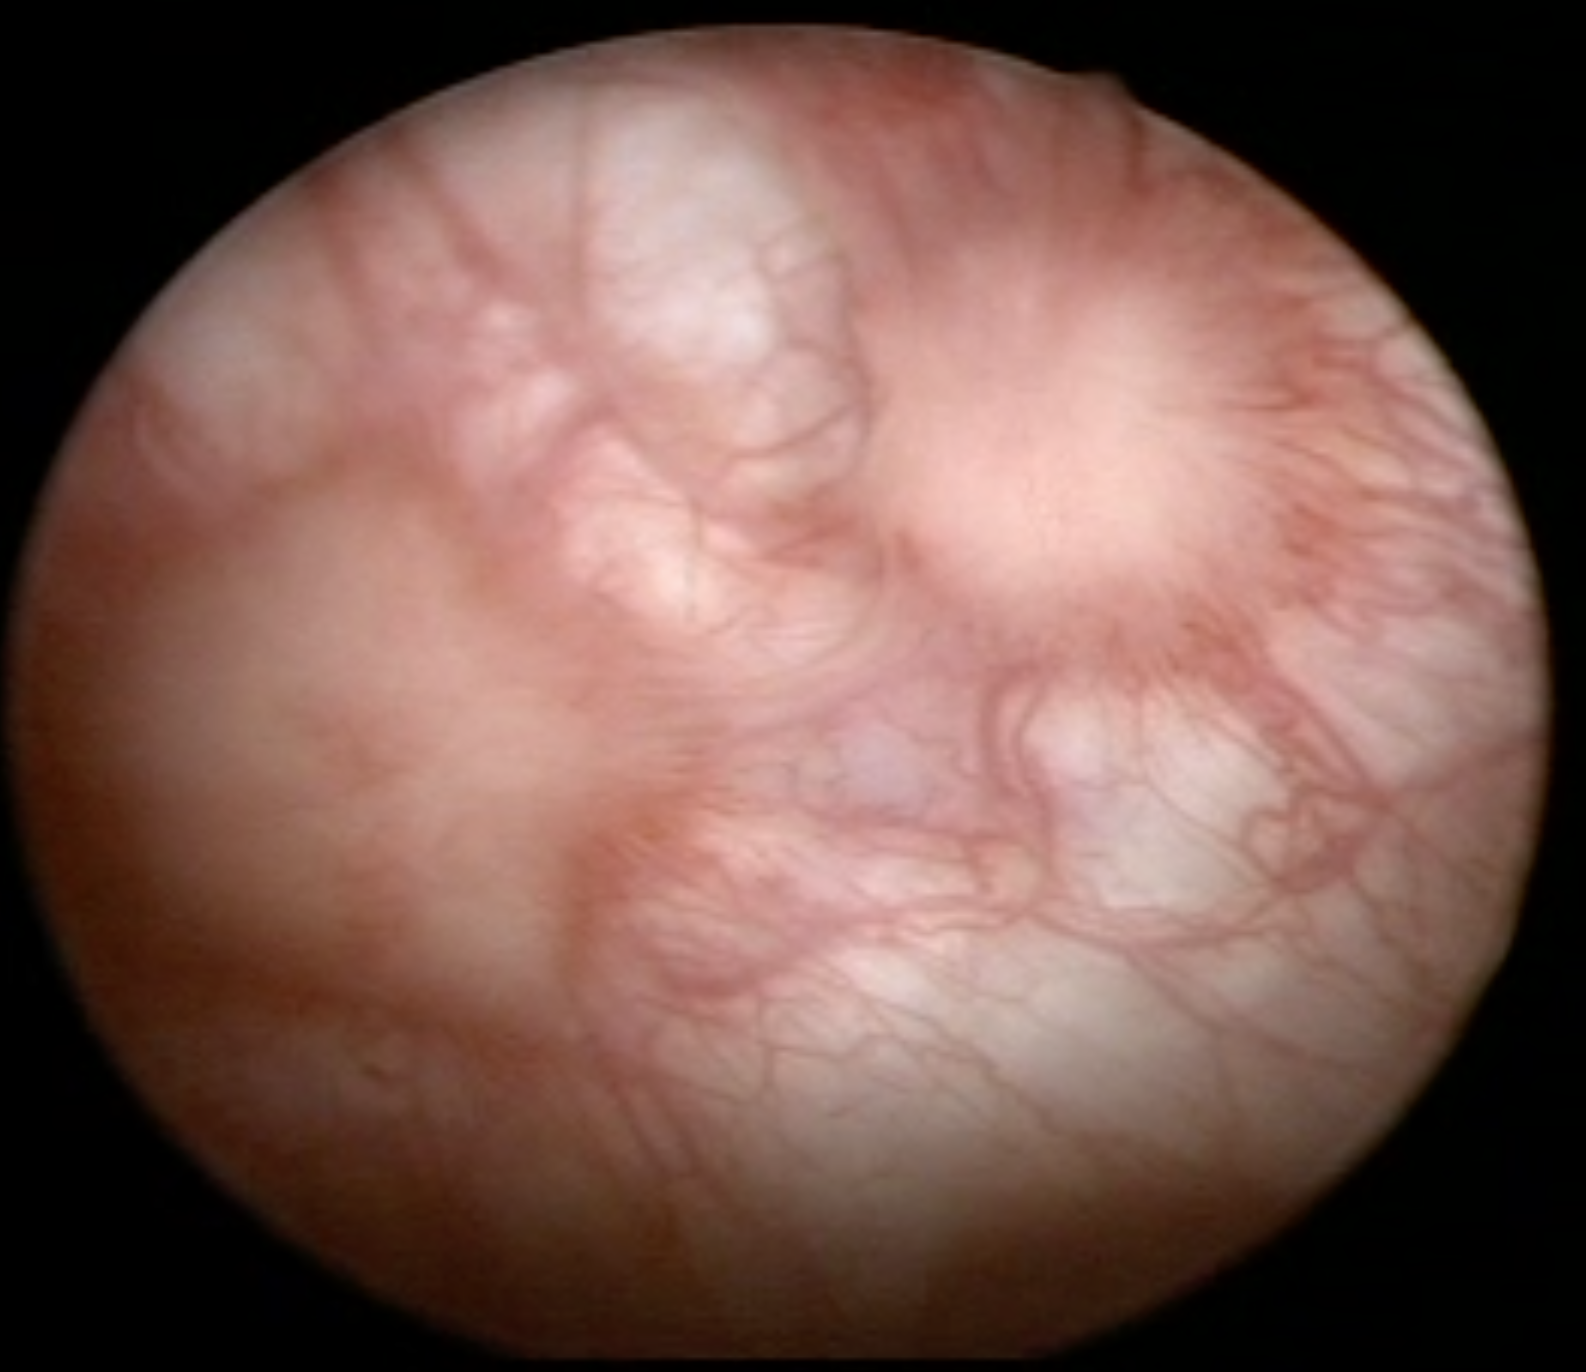
Modality: WLC
Class: Non-malignant
Subclass: BenignRare
Lesion: L1
Morphology: Non-papillary
Bladder cancer association: No